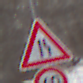
Verkehrszeichen: EinseitigVerengteFahrbahnRechts
Zusatzzeichen unten: Geschwindigkeit60
Umgebung: Outdoor, Nature
Tageszeit: MorningAfternoon
Wetter: PartlyCloudy
Licht: Natural
Jahreszeit: Winter
Kontrast: HighContrast